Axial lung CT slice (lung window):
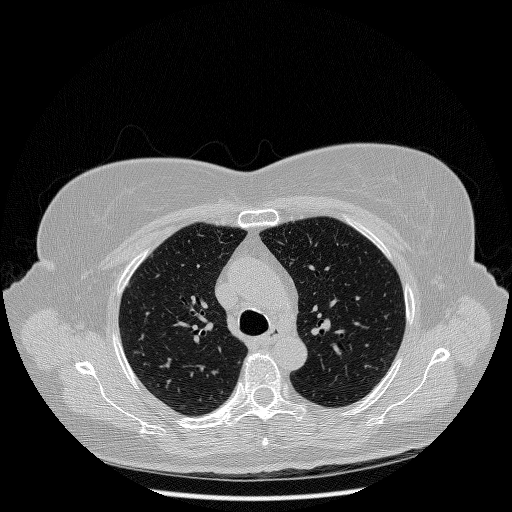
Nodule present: no